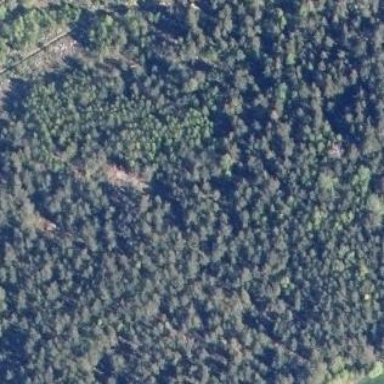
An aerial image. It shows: Patch of scrub vegetation.